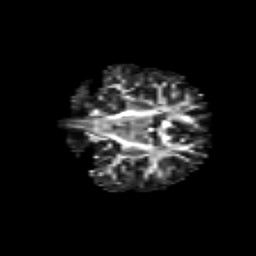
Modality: FA
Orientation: coronal
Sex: female
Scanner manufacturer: siemens
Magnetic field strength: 3 T
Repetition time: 5 s
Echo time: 0.071 s